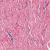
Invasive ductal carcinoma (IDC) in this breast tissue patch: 0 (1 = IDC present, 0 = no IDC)